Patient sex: F
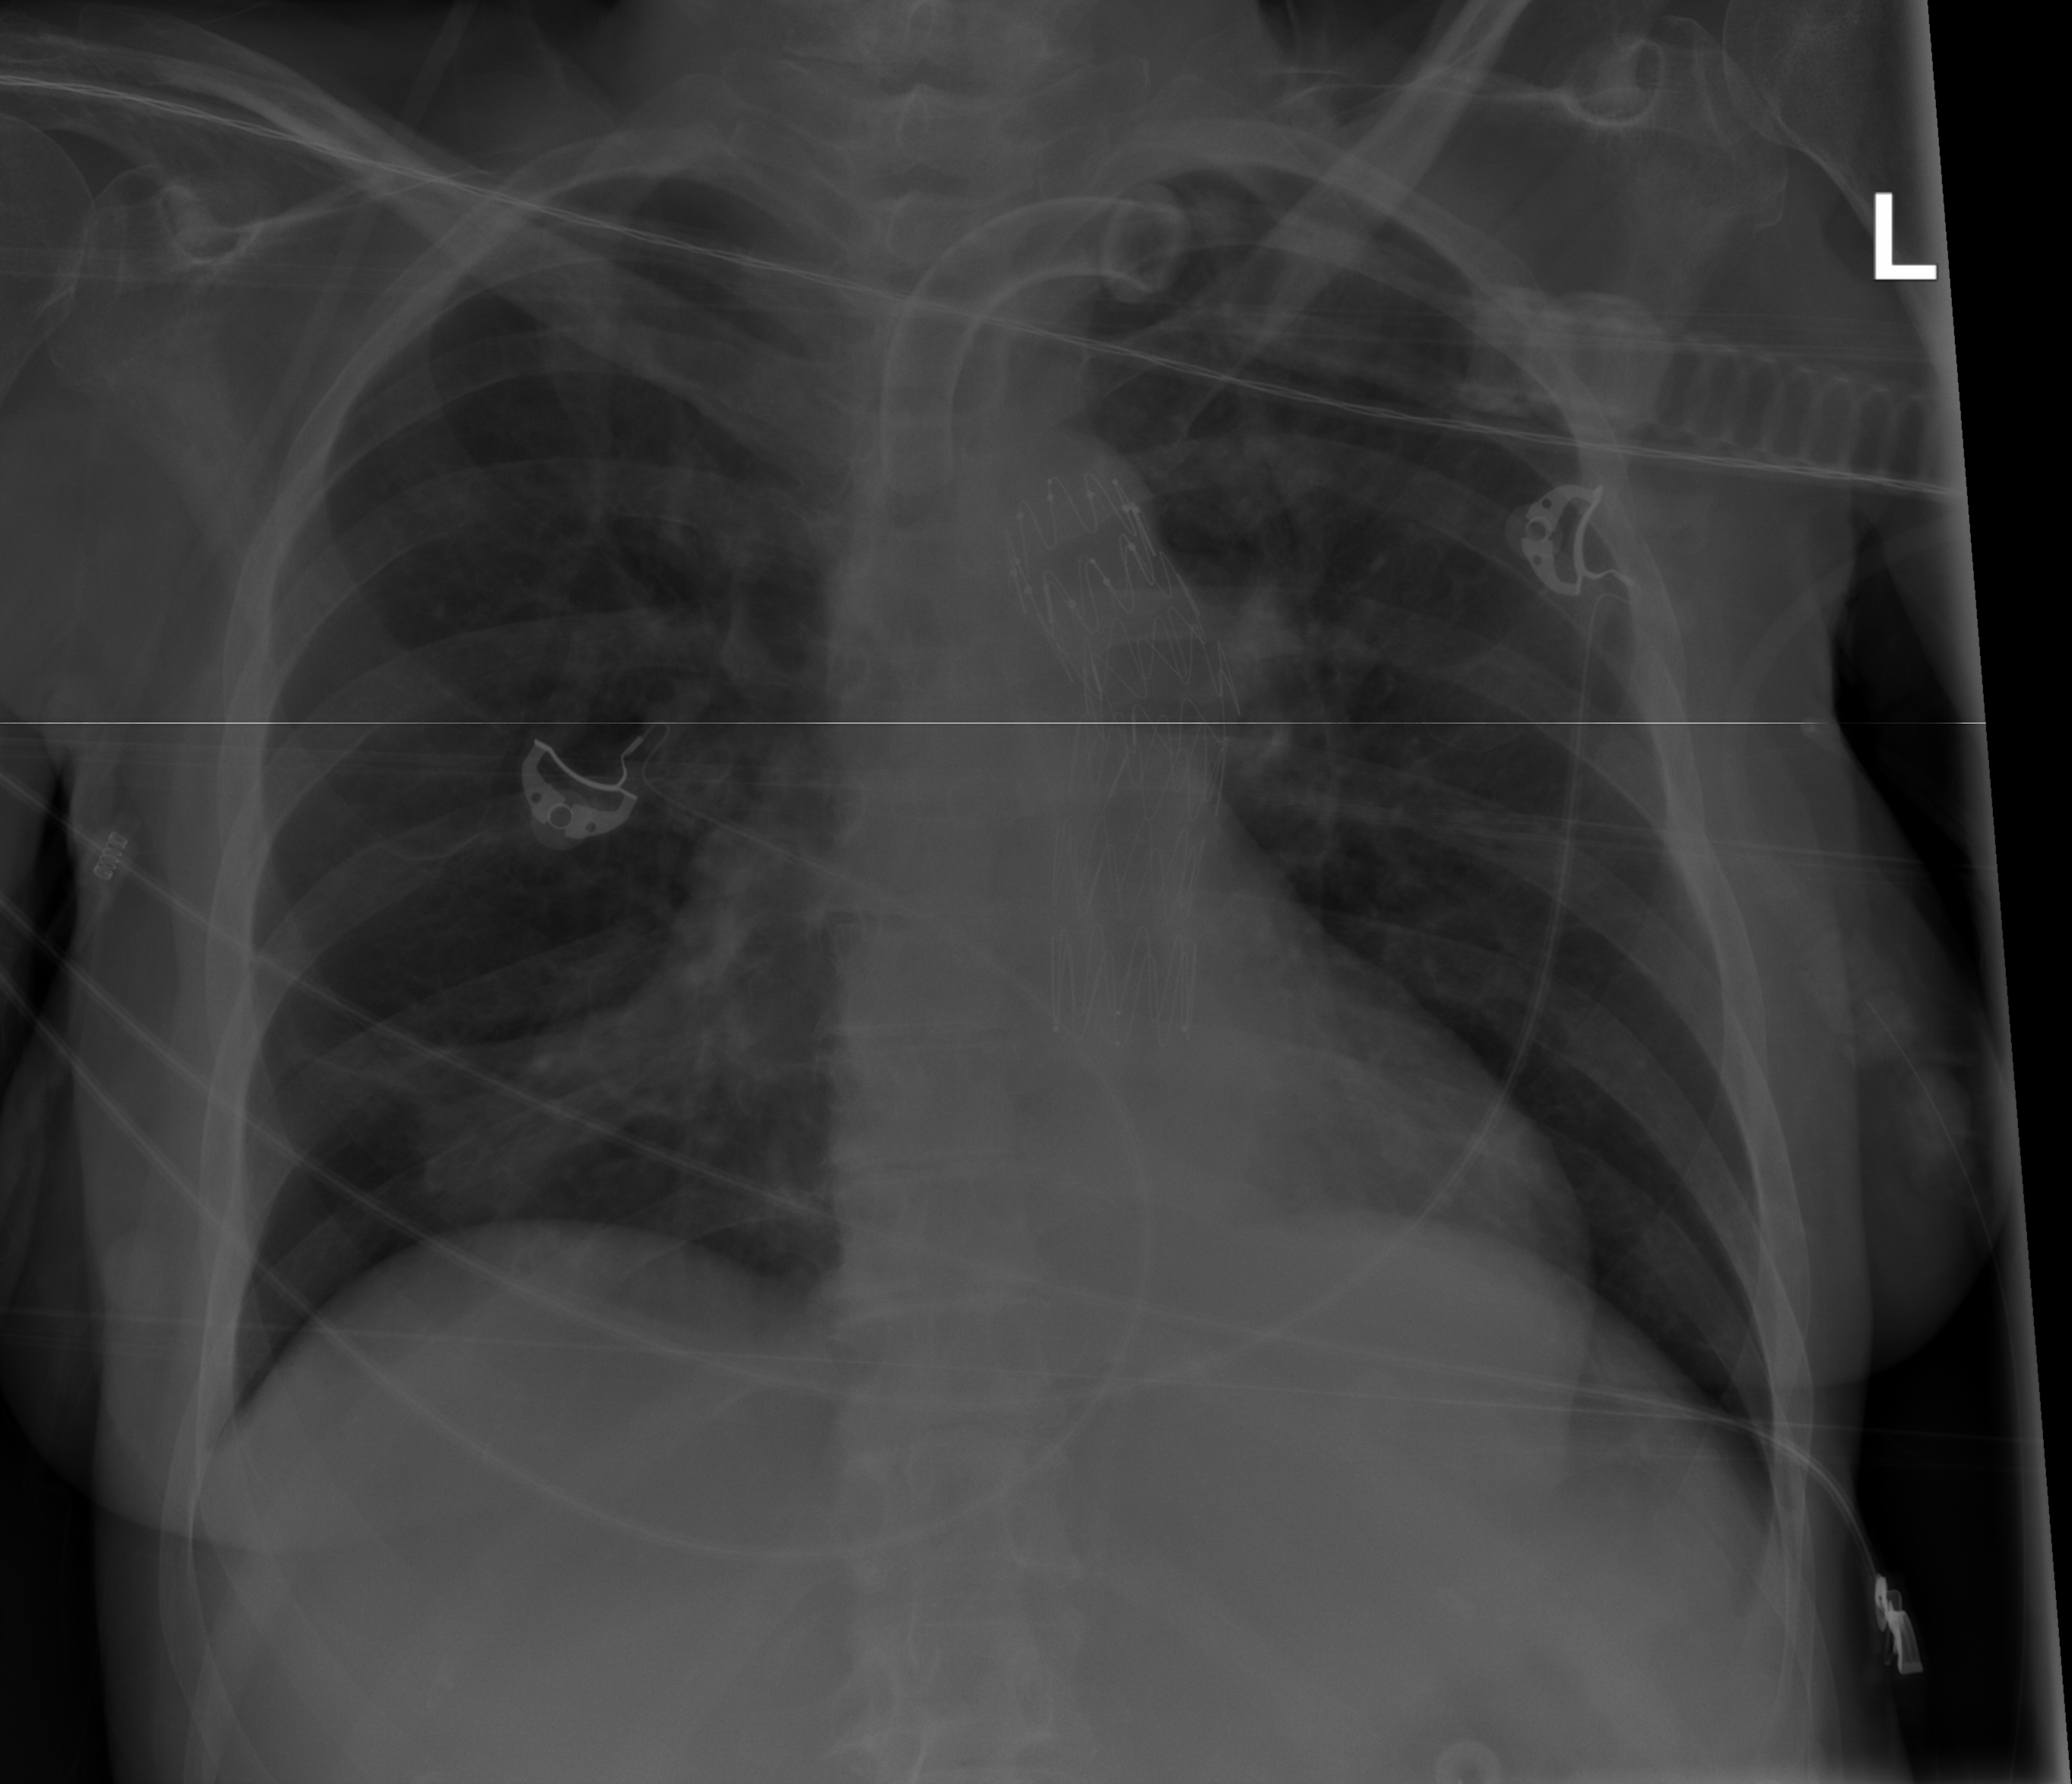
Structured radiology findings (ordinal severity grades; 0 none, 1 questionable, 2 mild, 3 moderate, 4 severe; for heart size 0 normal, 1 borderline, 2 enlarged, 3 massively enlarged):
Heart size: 0
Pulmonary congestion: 0
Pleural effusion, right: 0
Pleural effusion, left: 0
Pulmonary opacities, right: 0
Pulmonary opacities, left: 0
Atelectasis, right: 2
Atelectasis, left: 0